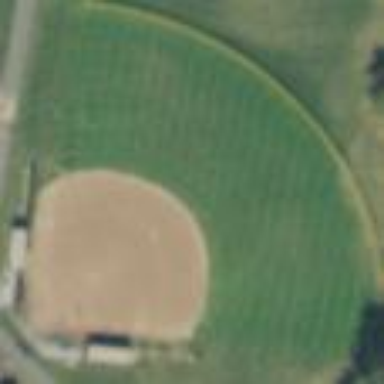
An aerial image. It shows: Baseball pitch for leisure land.